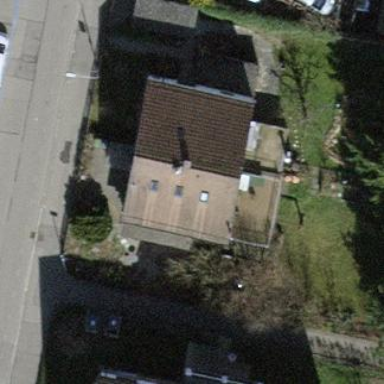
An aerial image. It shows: Semidetached house.